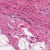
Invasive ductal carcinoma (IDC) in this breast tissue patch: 0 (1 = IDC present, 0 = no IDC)